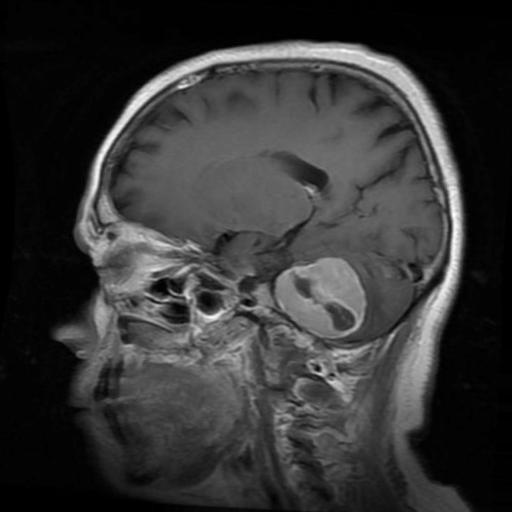
Label: meningioma